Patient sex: M
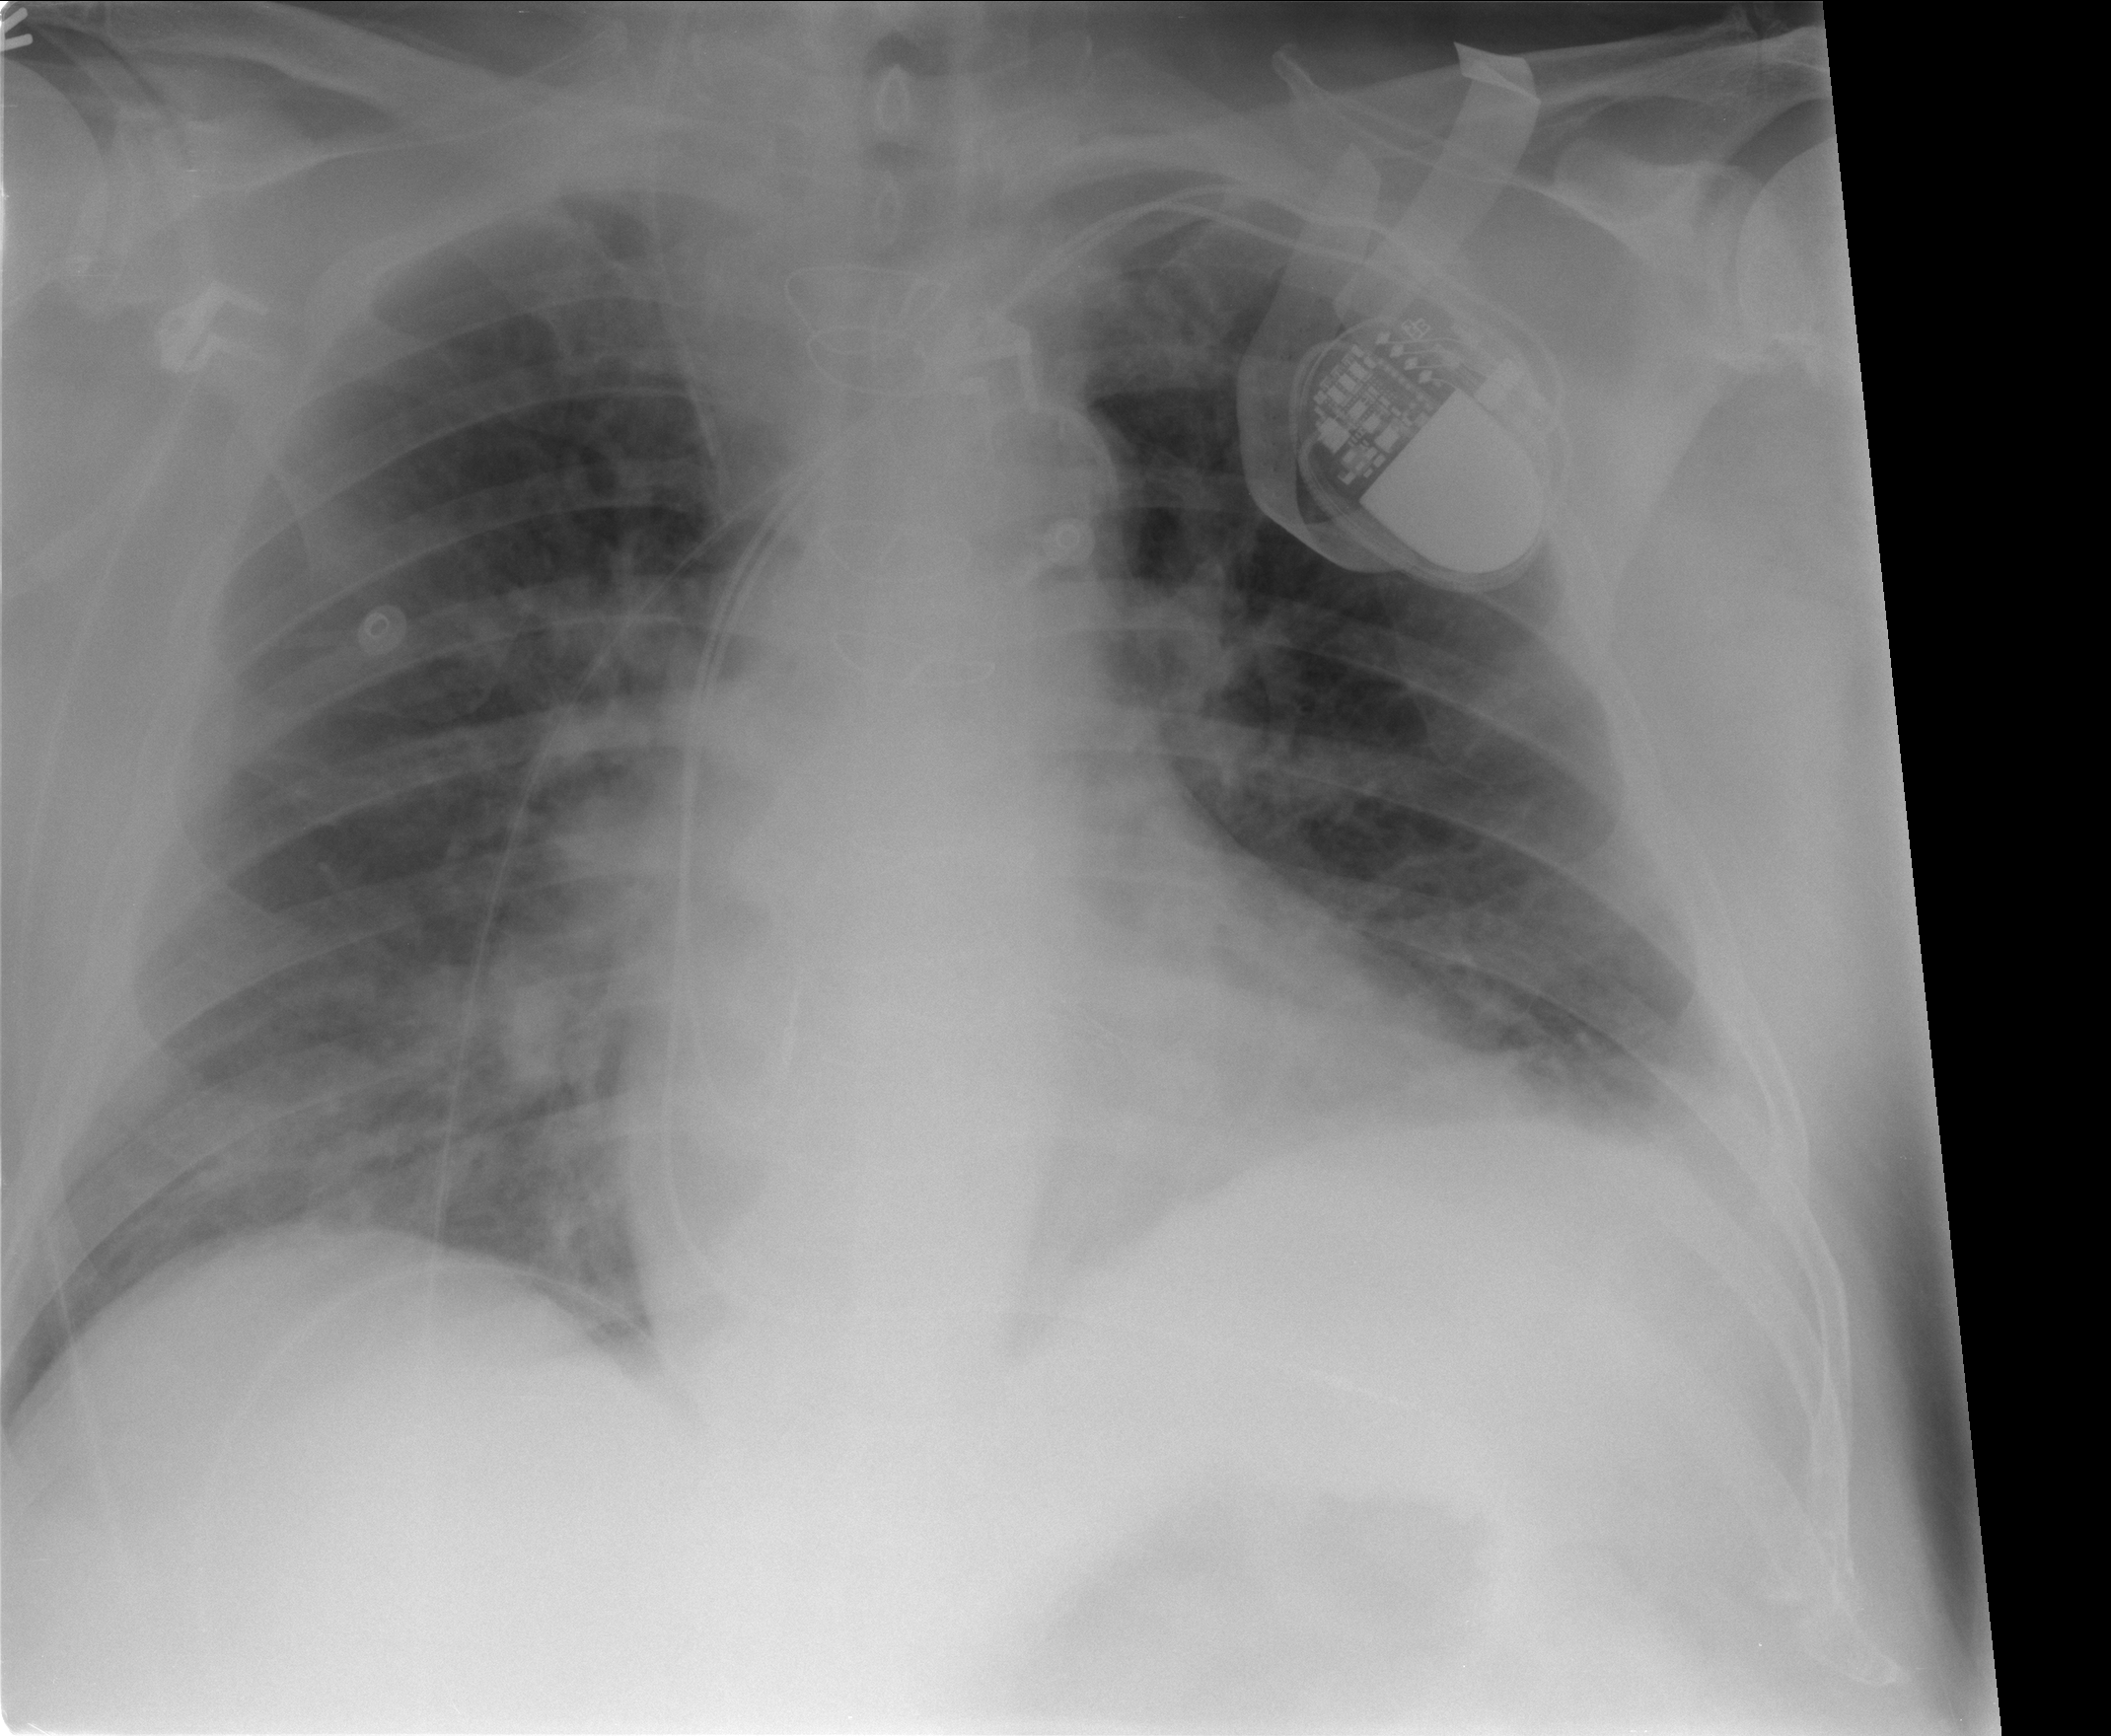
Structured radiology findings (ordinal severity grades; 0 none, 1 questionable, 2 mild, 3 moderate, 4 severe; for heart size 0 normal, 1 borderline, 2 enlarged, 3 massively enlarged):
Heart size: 0
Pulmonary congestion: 2
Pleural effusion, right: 0
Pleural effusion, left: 0
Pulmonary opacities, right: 2
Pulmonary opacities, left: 2
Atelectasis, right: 0
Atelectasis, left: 2